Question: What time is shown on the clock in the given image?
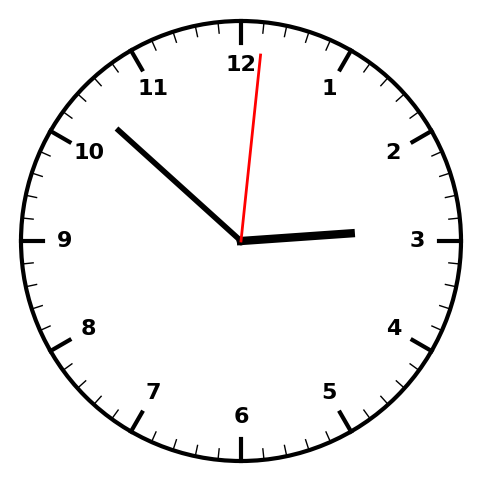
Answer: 02:52:01